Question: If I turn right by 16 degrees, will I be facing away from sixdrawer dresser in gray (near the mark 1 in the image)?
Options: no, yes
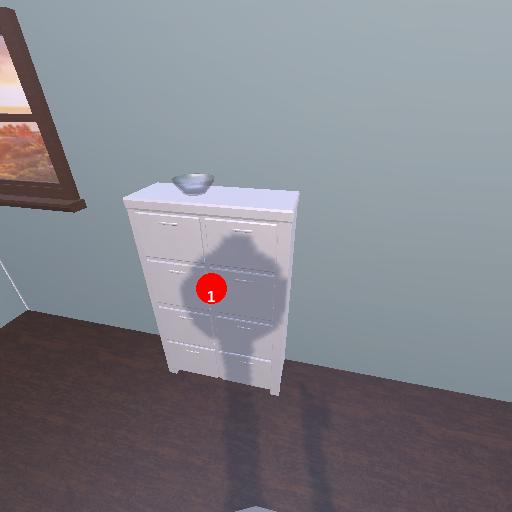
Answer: no